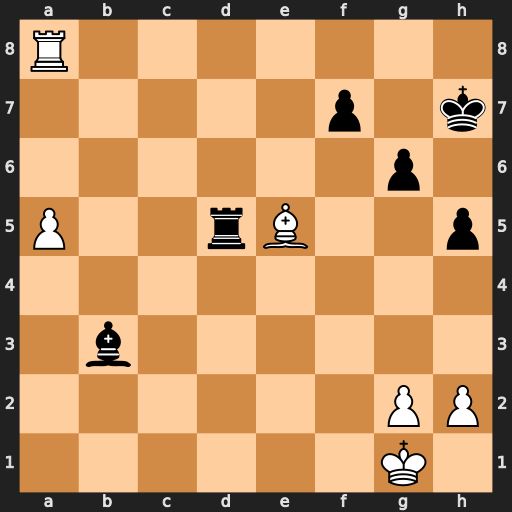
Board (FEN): R7/5p1k/6p1/P2rB2p/8/1b6/6PP/6K1
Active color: w
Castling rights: -
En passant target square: -
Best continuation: Rh8#